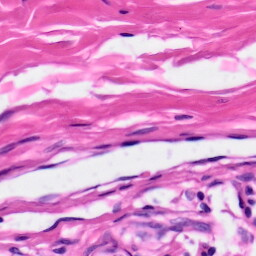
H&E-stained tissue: Skin